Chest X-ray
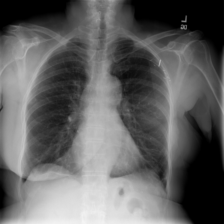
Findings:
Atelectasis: negative
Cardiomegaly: negative
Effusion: negative
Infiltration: negative
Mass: negative
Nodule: negative
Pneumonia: negative
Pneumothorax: negative
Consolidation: negative
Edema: negative
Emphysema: negative
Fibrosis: positive
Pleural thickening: negative
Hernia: negative